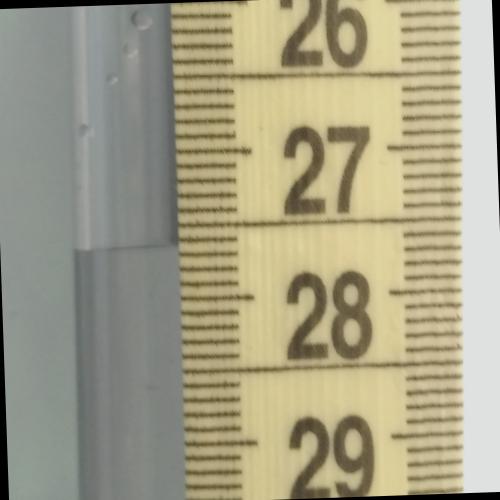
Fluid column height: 27.6 cm